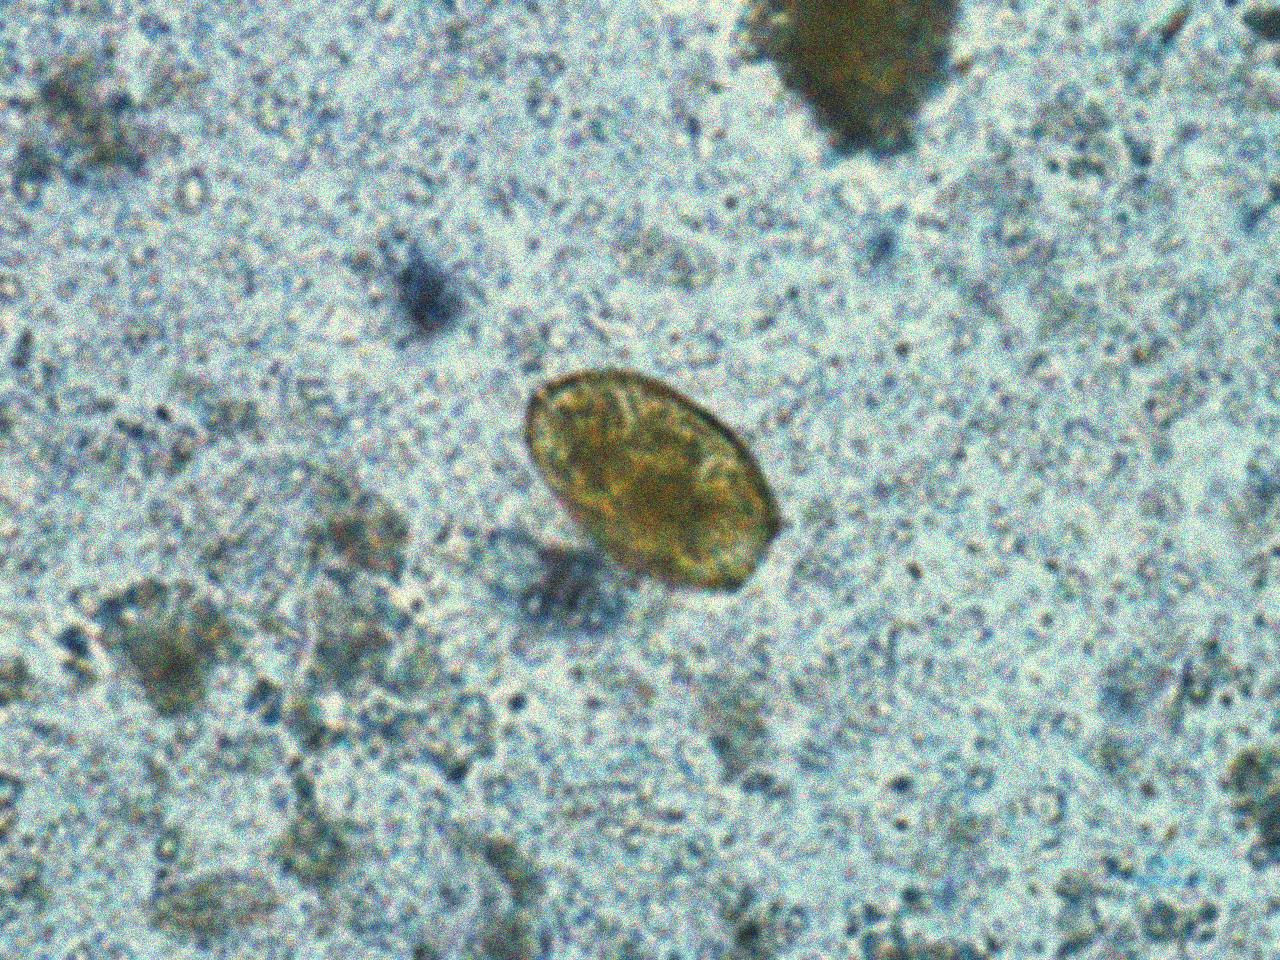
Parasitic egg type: Paragonimus spp